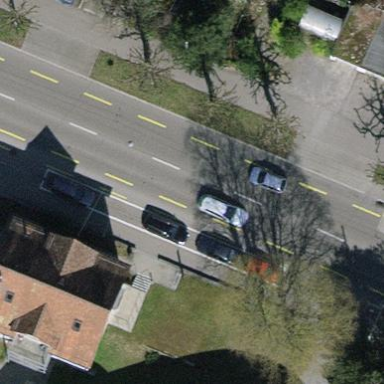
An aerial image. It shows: Asphalt parking lane.